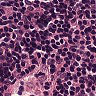
Metastatic tissue present: no